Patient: sex F, age 62
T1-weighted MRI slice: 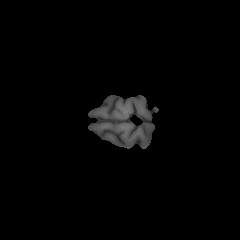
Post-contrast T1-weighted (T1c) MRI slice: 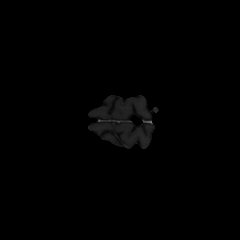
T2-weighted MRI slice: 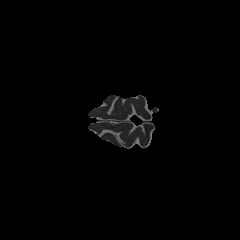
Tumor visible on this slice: no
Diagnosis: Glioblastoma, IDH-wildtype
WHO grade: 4